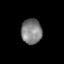
Tissue: lung
Cell type: T cells
Senescence score: 0.2072
Nuclear area (px): 510
Mean DAPI intensity: 128.104